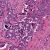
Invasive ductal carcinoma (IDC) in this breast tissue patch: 0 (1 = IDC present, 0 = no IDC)